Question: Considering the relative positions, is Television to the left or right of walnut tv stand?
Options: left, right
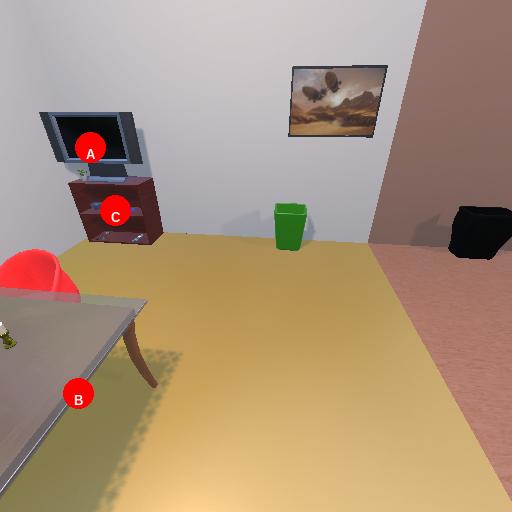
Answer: left